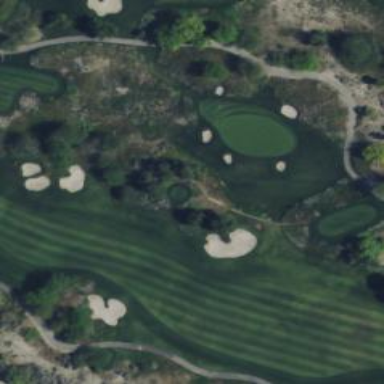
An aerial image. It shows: Rough area on grassy golf course.